Question: In my app, I want to add a 'UISegmentControl' on top of a 'UIView'.They are siblings of a parent 'UIView'.I pull a 'UIView' to the canvas from object library first, and then pull a 'UISegmentControl' second,but unluckily the first added 'UIView' overlaps the 'UISegmentControl'. What I want is that 'UISegmentControl' is on top of the 'UIView'. I mean 'UISegmentControl' z-index is higher than the 'UIView'.
The following is the screenshot.

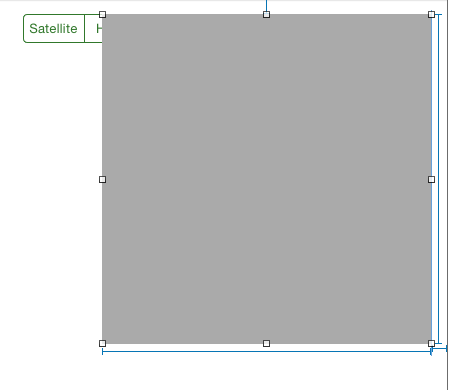
Answer: One potential solution would be to programmatically send either the 'UIView' to the back or the 'UISegmentedControl' to the front in 'viewWillAppear(animated:)' using 'parentView.bringSubviewToFront(segmentedControl)' or 'parentView.sendSubviewToBack(otherView)'. It doesn't solve the issue of the incorrect appearance in your storyboard but it ought to fix the issue once the app is running.